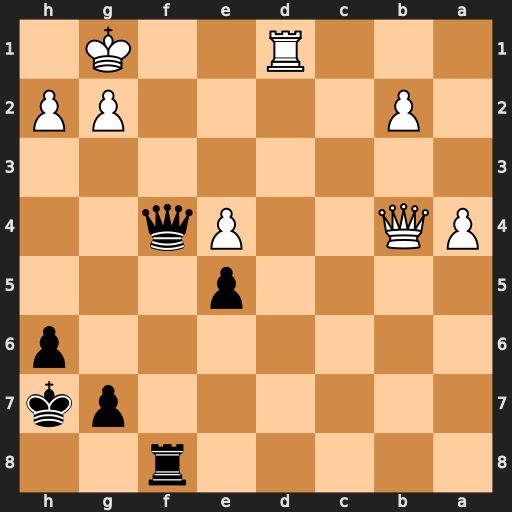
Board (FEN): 5r2/6pk/7p/4p3/PQ2Pq2/8/1P4PP/3R2K1
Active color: b
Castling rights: -
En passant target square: -
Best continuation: Qf2+ Kh1 Qf1+ Rxf1 Rxf1#